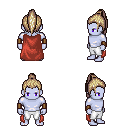
a pixel art fantasy rpg character, male body template, dark elf, purple skin, maroon cape, white pants, white blonde long topknot hairstyle, leather bracers, four views (front, back, left, right), 2x2 character sprite sheet, small pixel art, hard edges, no anti-aliasing